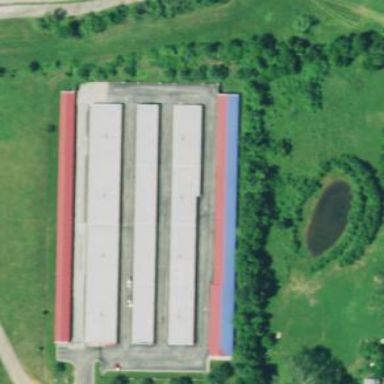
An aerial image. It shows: Self-storage service.